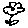
Label: flower